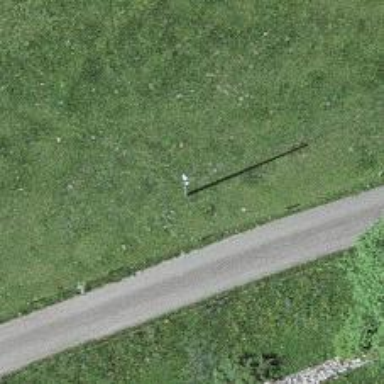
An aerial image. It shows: Minor power line.